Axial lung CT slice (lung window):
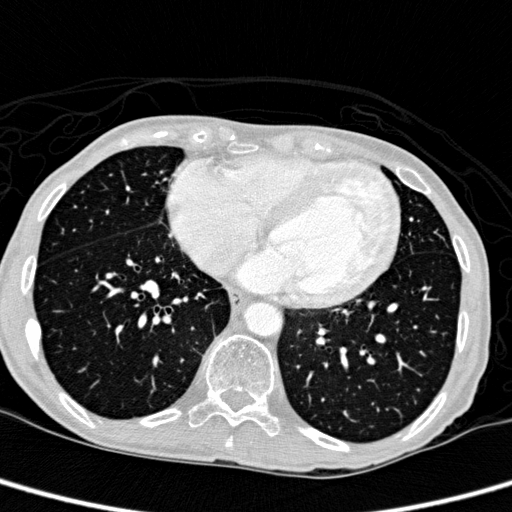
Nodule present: no